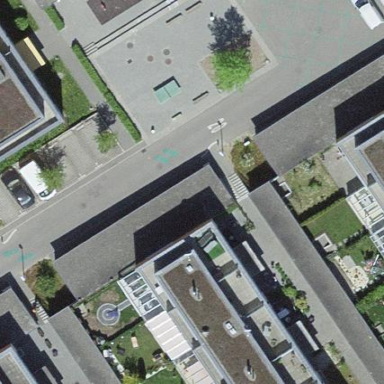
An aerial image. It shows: View of roof of building.